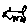
Label: cat